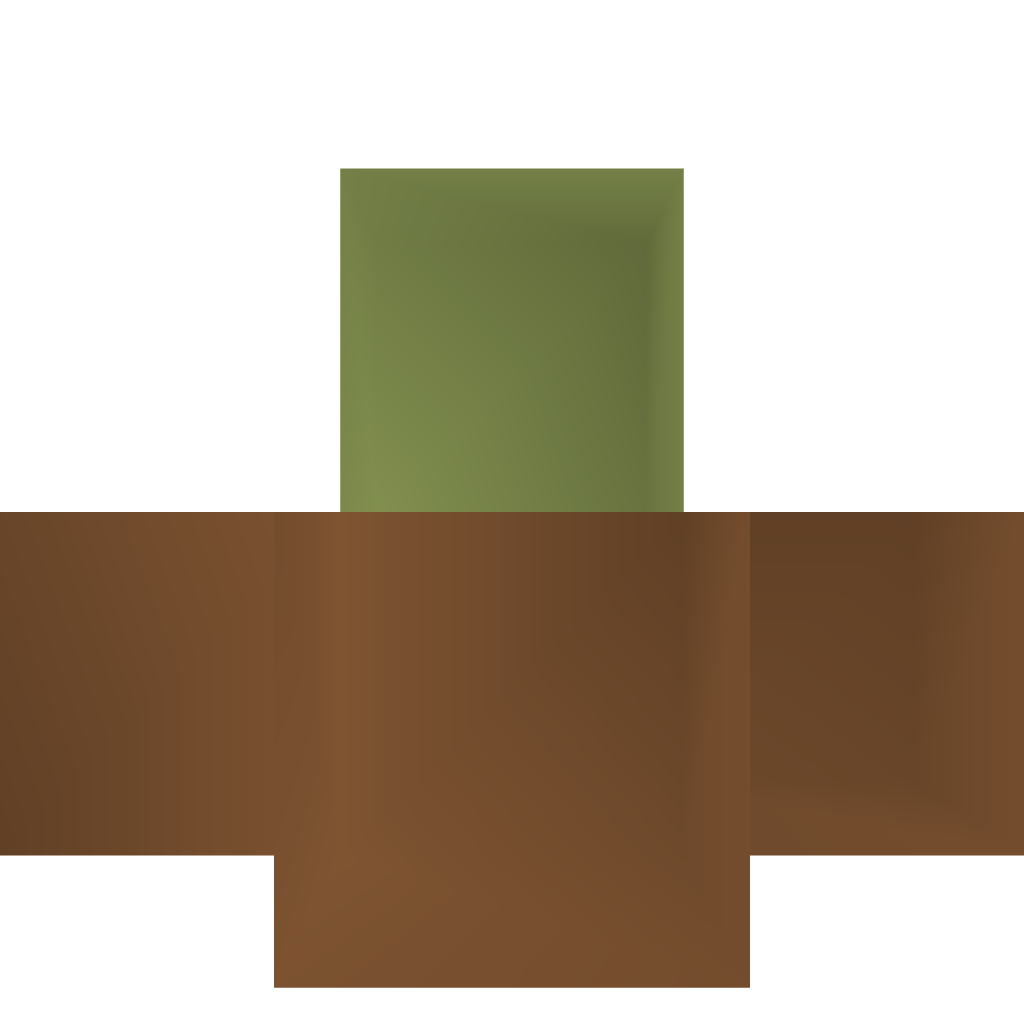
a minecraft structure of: Hover Lamp